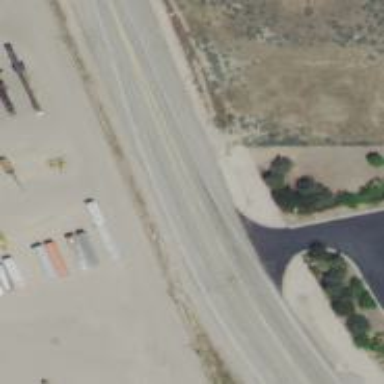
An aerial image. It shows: Tertiary road with asphalt surface.